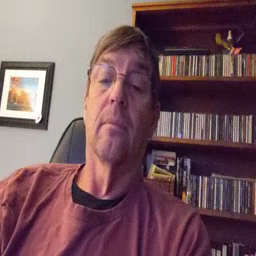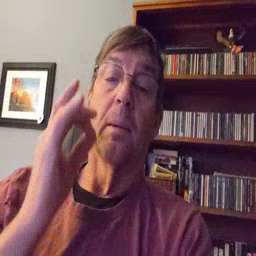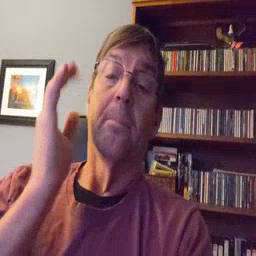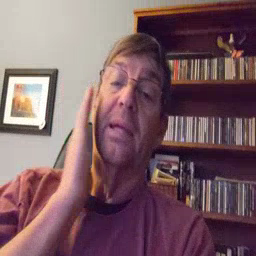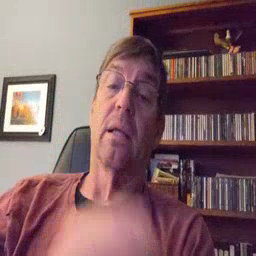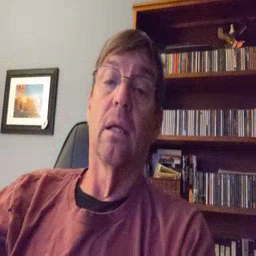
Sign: bee